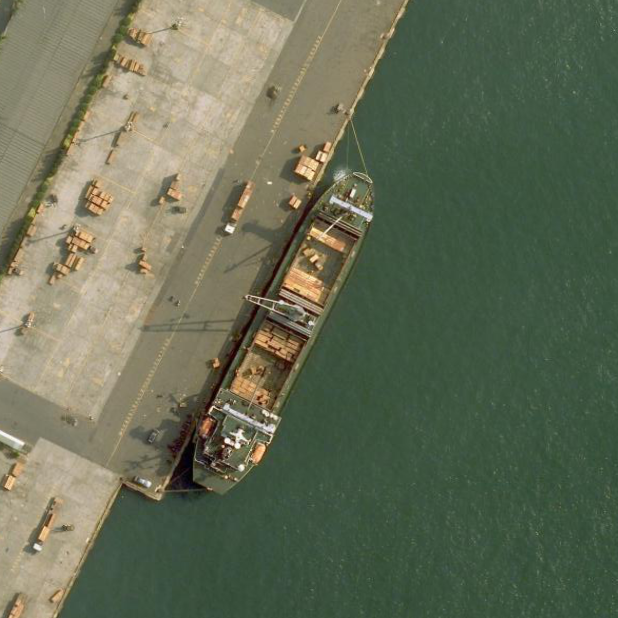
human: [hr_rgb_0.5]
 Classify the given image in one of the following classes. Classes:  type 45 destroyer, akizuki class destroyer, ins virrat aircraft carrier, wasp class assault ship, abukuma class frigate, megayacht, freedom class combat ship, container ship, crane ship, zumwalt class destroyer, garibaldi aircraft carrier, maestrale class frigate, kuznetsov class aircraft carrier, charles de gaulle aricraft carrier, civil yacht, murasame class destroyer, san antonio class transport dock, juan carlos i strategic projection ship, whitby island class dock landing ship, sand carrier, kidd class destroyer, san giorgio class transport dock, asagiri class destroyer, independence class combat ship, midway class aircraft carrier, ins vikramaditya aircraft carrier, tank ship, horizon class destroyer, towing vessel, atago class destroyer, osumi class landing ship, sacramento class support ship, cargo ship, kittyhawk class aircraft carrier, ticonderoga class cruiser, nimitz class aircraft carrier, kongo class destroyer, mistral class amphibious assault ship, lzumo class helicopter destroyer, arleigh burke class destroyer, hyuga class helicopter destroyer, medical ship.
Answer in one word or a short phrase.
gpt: Cargo ship